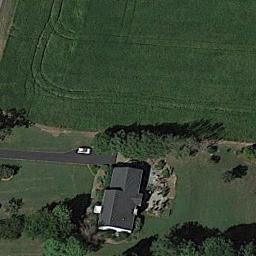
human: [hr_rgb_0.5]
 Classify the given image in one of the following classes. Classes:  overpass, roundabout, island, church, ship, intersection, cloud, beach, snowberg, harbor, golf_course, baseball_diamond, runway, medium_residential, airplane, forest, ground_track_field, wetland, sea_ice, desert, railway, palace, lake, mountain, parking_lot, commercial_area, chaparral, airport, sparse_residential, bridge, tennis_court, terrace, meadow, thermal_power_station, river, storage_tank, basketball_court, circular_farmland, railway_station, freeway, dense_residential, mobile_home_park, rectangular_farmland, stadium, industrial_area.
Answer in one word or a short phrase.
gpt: sparse_residential